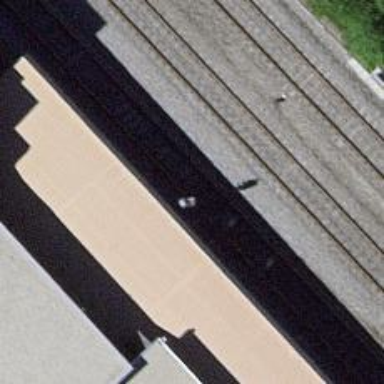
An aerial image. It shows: Railway signal.